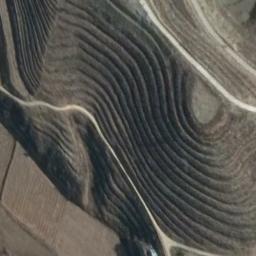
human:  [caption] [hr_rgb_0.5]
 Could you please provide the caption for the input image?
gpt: There are several roads beside the terraces .

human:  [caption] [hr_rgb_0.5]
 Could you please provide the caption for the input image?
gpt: There are bare and green terrace .

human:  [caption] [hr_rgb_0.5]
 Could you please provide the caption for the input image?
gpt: The terraces on this mountain are all parallel to each other .

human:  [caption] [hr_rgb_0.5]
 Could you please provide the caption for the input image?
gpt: There is a flat brown farmland under a large layer of dense brown terraces  There are several winding narrow roads in the terraces .

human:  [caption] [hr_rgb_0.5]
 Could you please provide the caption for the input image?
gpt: There are several paths go across the terraces .